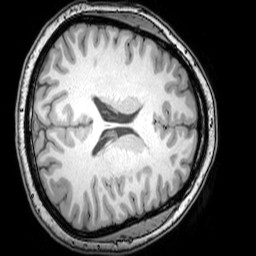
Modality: T1w
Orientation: axial
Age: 24
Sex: female
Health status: healthy
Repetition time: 0.081 s
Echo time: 0.037 s